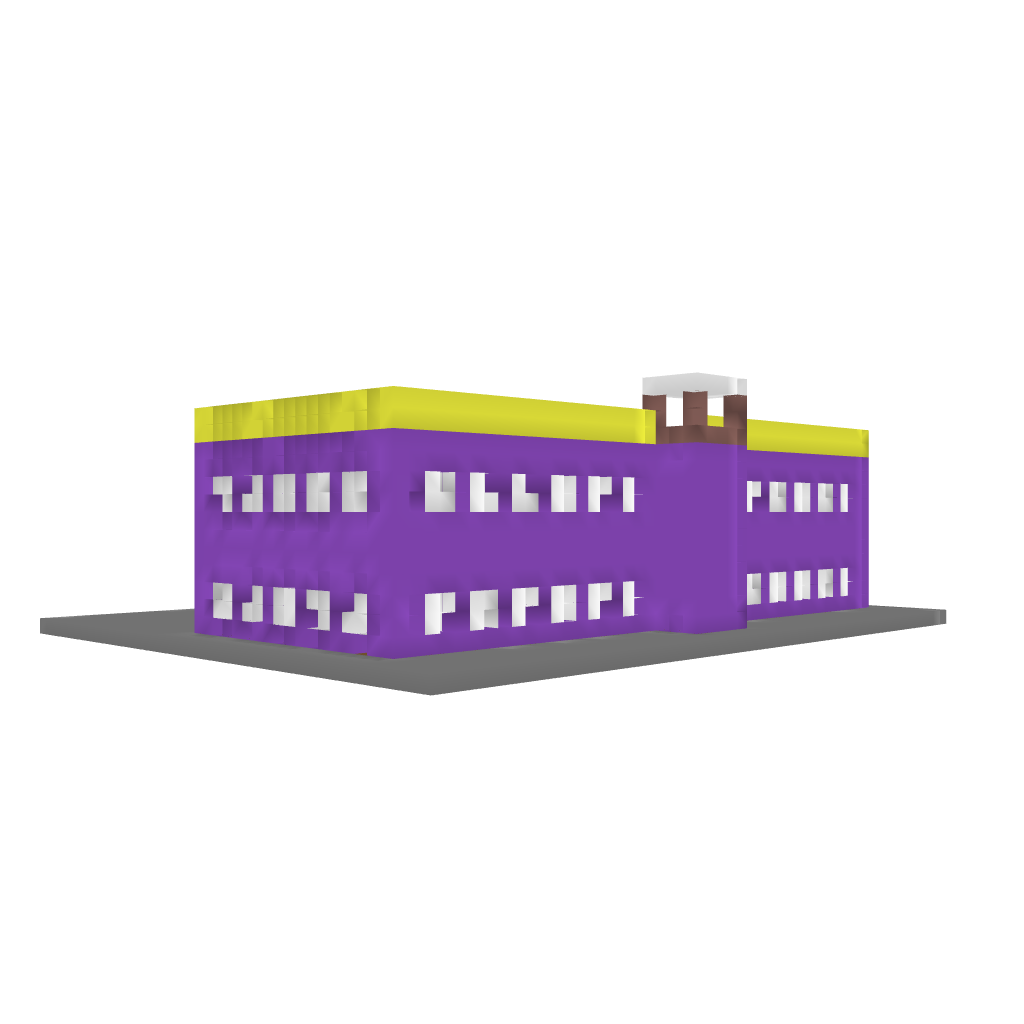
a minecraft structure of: Mansion by Alurra17 bad low quality